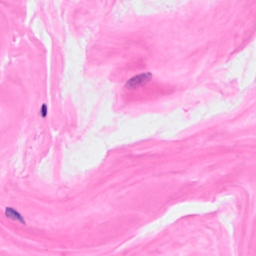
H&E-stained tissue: Breast